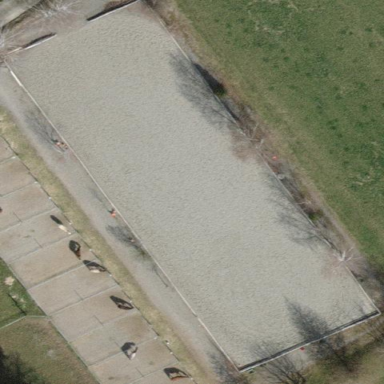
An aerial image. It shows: Equestrian pitch for leisure land use.